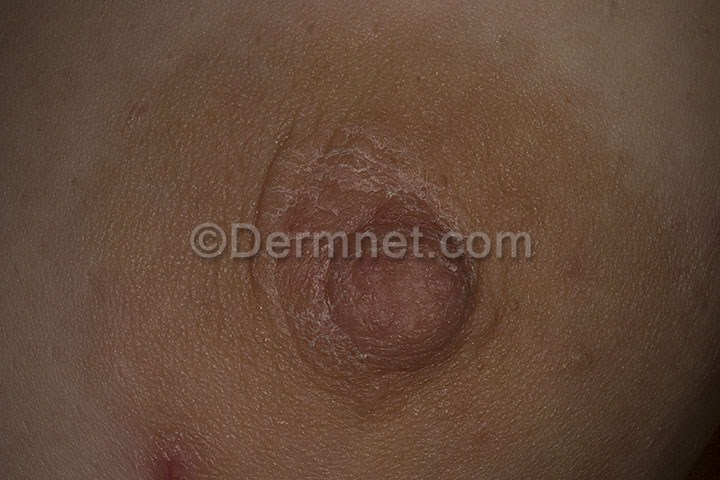
Disease: Eczema Photos